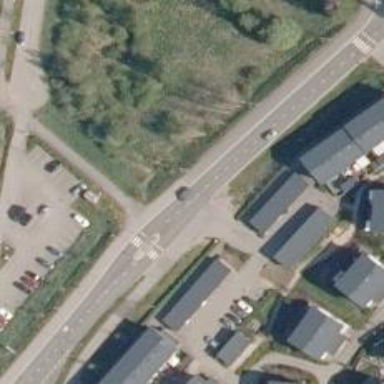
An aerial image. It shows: Asphalt cycleway with marked crossing that has island.